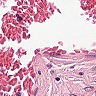
Metastatic tissue present: no